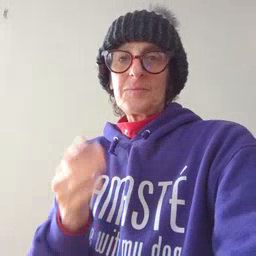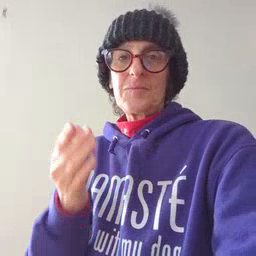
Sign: flower